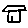
Label: house